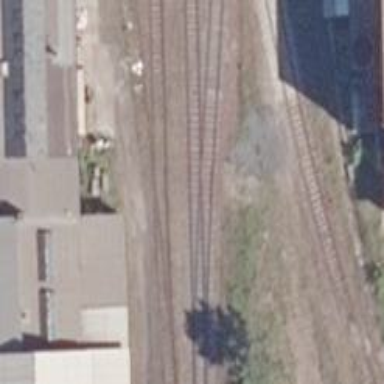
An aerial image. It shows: Railway switch.